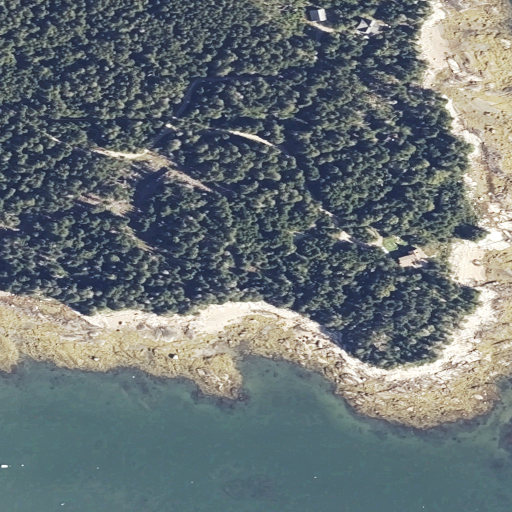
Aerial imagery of cape in Maine named Black Point containing evergreen forest, open water, herbaceous wetlands, barren land, medium intensity development, low intensity development, and woody wetlands